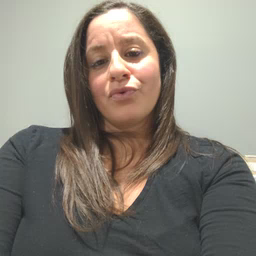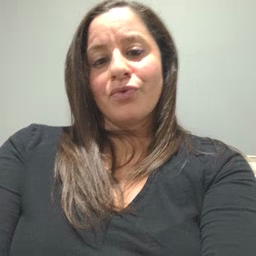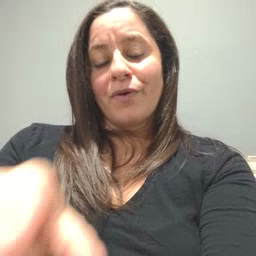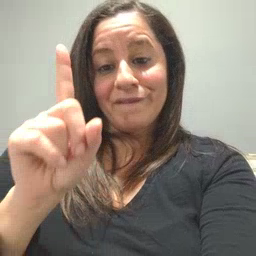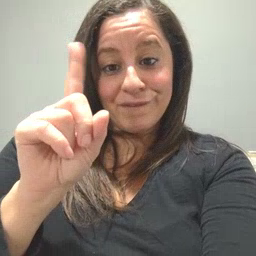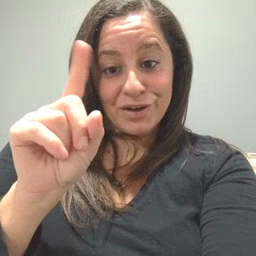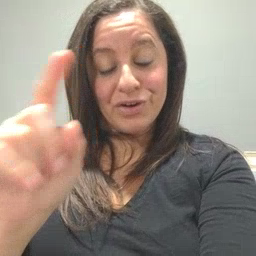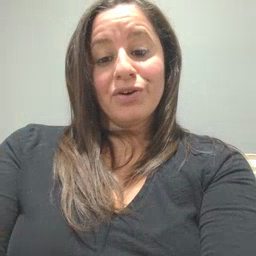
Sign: finger